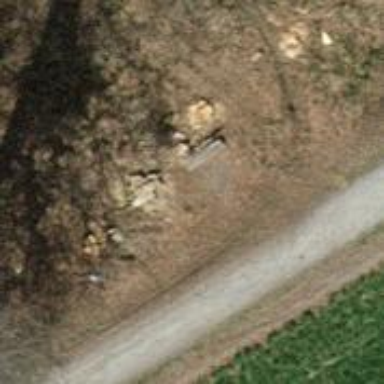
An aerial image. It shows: Brown bench in the vicinity.